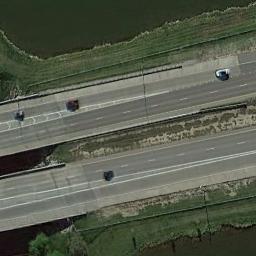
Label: freeway